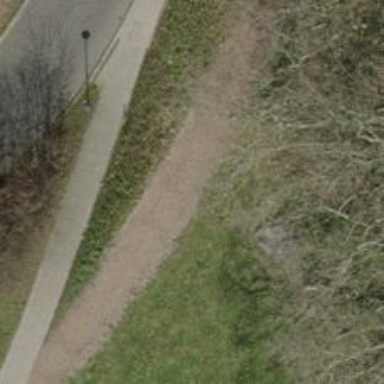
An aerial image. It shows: Path with surface of woodchips.